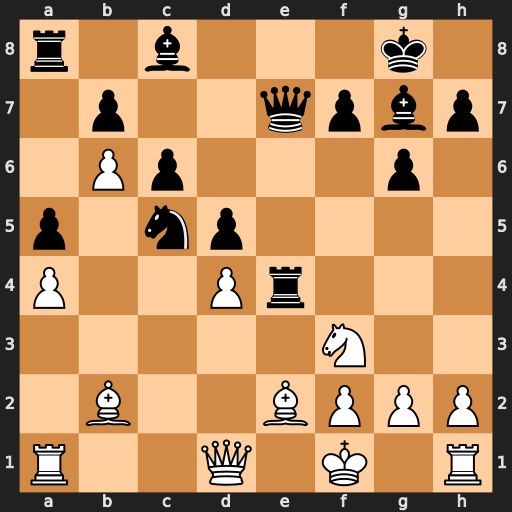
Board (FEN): r1b3k1/1p2qpbp/1Pp3p1/p1np4/P2Pr3/5N2/1B2BPPP/R2Q1K1R
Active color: w
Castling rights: -
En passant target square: -
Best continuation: Ba3 Qf6 Bxc5